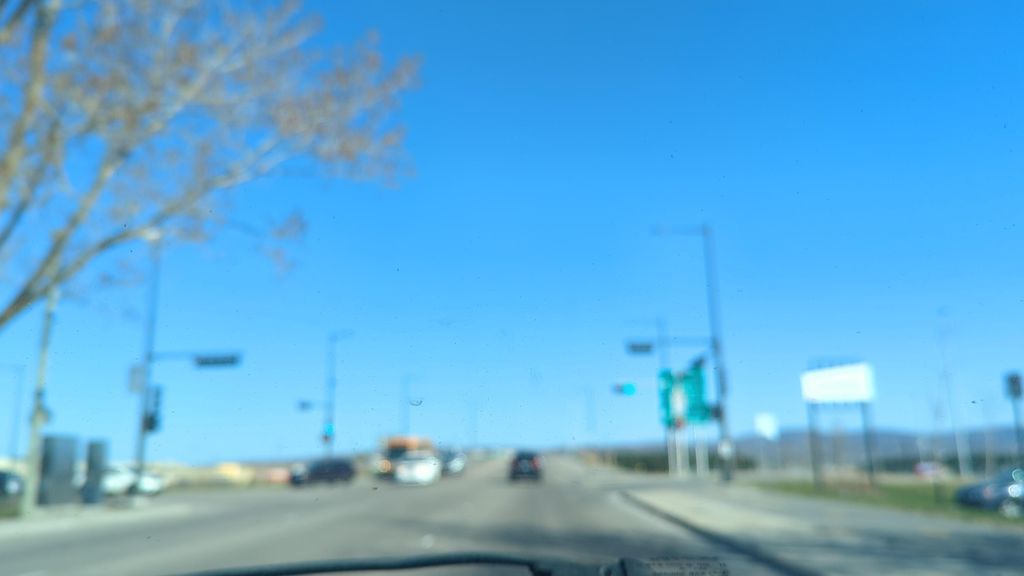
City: quebec_city